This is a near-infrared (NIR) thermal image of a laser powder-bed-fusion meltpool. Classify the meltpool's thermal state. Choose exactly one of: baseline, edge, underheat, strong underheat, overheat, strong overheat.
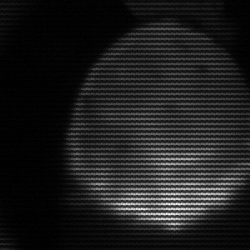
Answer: edge